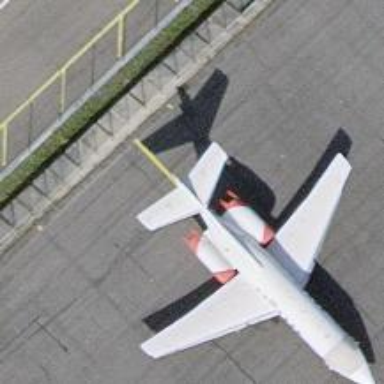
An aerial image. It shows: Airport parking position.